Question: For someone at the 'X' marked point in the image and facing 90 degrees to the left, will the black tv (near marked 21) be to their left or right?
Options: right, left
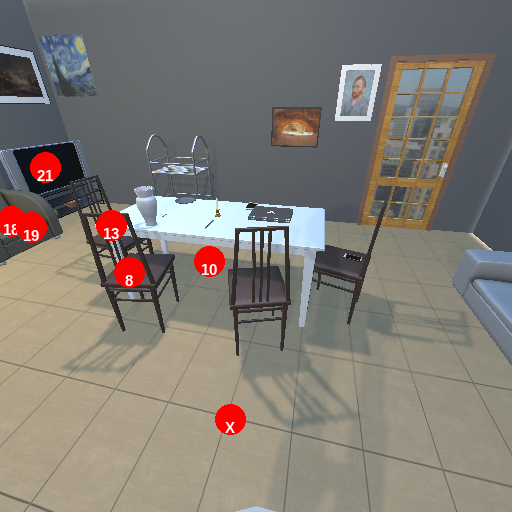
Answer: right